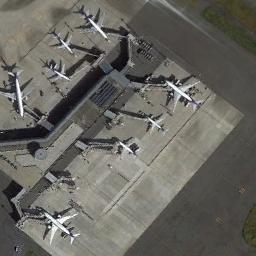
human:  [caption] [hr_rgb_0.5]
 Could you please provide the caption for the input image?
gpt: The airport is ringed by eight white aircraft .

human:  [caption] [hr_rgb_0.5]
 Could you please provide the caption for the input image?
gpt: Several planes of different sizes are neatly parked beside buildings in the airport .

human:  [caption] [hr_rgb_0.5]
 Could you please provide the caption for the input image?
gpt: Two rows of planes are parked on the open space next to the terminal .

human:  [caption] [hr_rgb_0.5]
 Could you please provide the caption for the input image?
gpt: Eight planes of different sizes parked next to boarding bridges of the striped terminal .

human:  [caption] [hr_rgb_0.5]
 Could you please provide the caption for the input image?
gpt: Eight planes were on the ground on either side of the building .